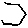
Label: hexagon